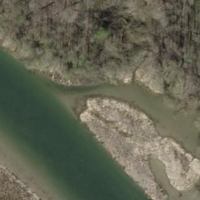
EUNIS habitat code: 15
Species observed at this site:
Ardea alba
Tringa stagnatilis